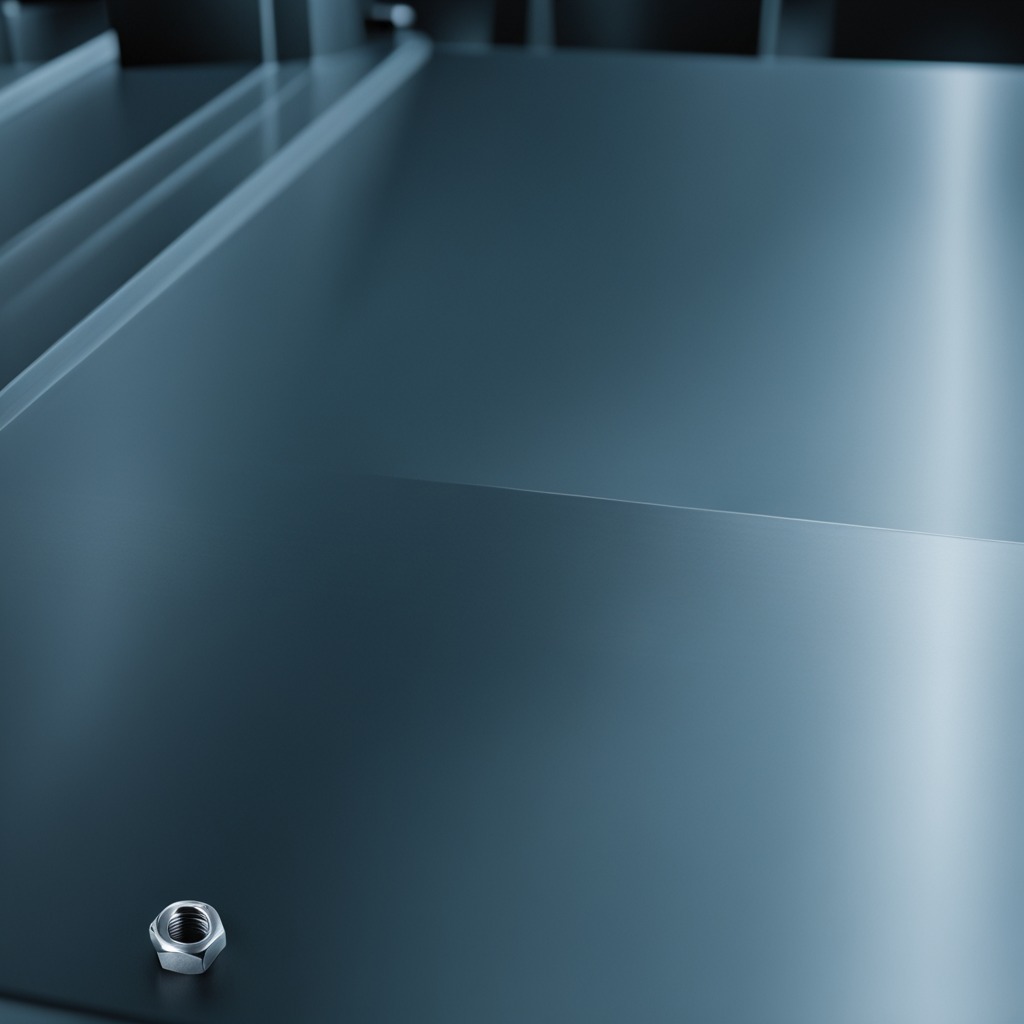
A metal nut lies on a metal table in a machine shop under fluorescent lights.